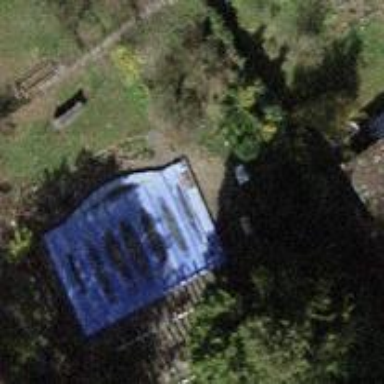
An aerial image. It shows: Swimming pool located in leisure land.